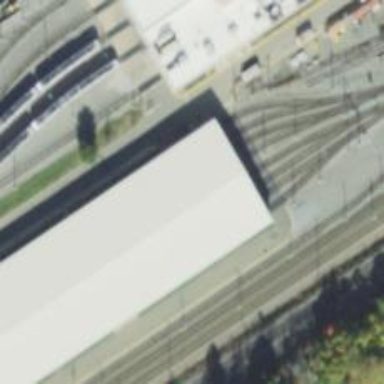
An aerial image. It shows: Light rail tunnel with electrified contact line passing through building passage in service yard.